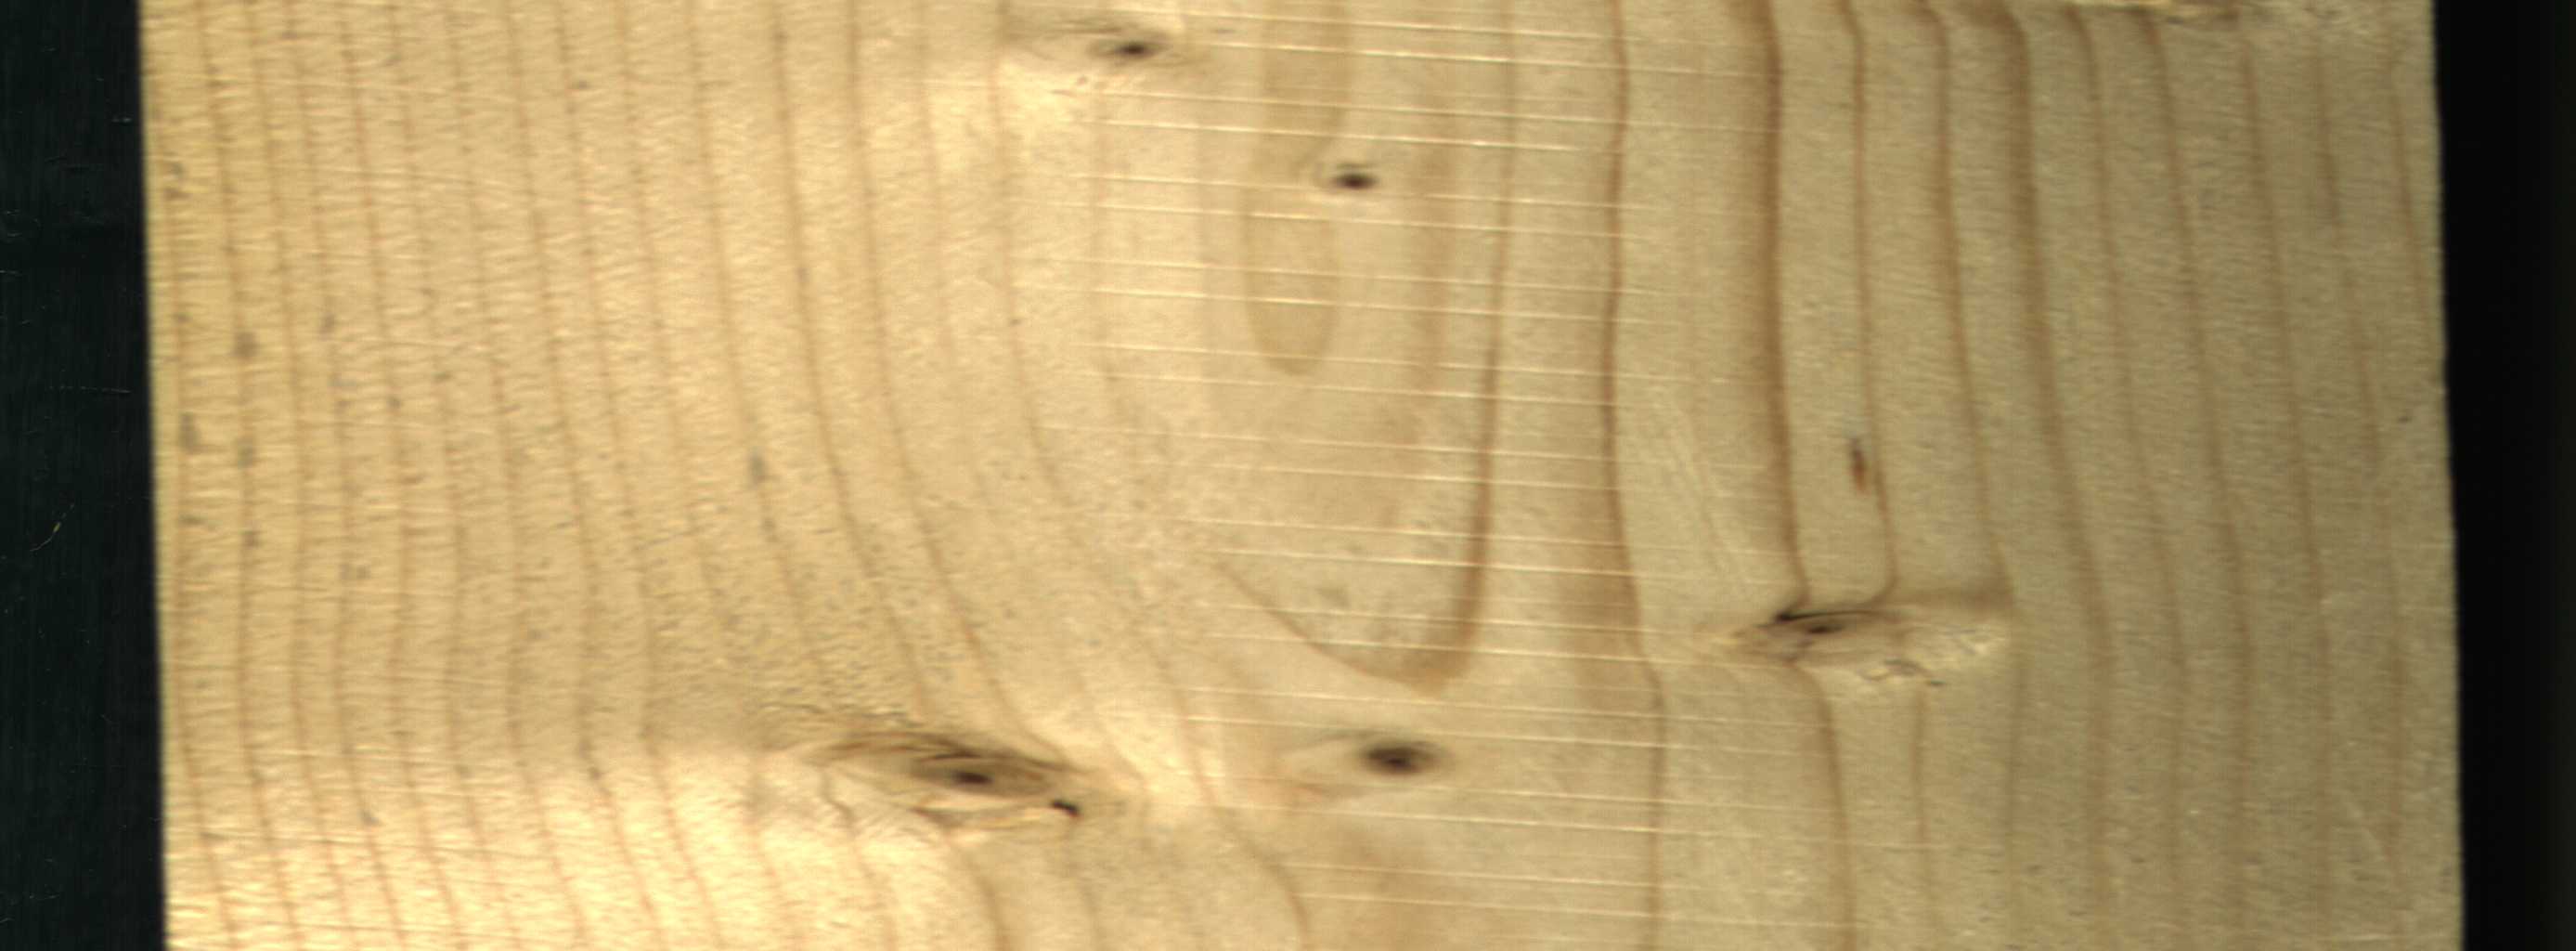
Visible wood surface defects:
Dead_Knot
Dead_Knot
Dead_Knot
Live_Knot
Live_Knot